Question: Do I understand correctly that the only version of 'Scala IDE' compatible with Eclipse Luna is <URL>?
I'm not familiar with this 'Milestone' terminology. It seems to be something between stable version and nightly builds. Is it the same as Release Candidate? In old terminology would it be or ?
In other words: How safe is it?
If I already have 'Eclipse Luna' and 'JDK 1.8', and want 'Scala' support, do I really have a choice?
If someone already uses this combination, please share your experience.
---
And what is confusing is that when I open 'Marketplace' in Luna it offers '3.0x' version.

Go figure...
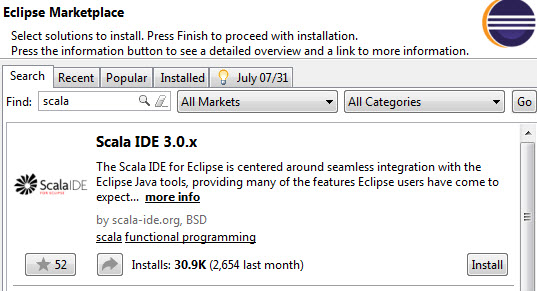
Answer: Yes, '4.0 M3' is the minimum version that supports Luna. The upcoming versions will support Luna as well, but there are no plans to support older version of the Scala IDE on Luna.
Therefore, if you don't want to build an older version of Scala IDE, where you successfully included Luna support, there is no other way than to use '4.0M3+'.
Milestones generally are equivalent to beta level I would say. M3 is the version before RC1 and RCs are not far away from final versions.
The milestones should be safe, even the nightlies are because they are already used to develop new versions of the IDE, but especially the nightlies could be broken for some days. For milestones it is more realistic that new features can be broken, but features that worked already in an older final version should be very safe.
The marketspace only offers the final version, if you want a milestone/nightly/RC you need to download it from the Scala IDE homepage.